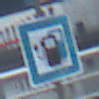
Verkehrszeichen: LadestationFuerElektrofahrzeuge
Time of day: MorningAfternoon
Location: Outdoor (Urban)
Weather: PartlyCloudy
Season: NotSpecified
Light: Natural